Question: I developed 4 bootstrap cards in 4 different columns. Within each of these cards, I created a new card that contains some type of information.
My problem is that the text comes out of the card when I reduce the screen size (responsive test). What is my problem and how can I solve it?
Thanks !
<URL>
'''
.cardsZone {
margin-top: 2%;
width: 80%;
height: 100%;
margin-right: auto;
margin-left: auto;
}
.myCards {
background: #E7EAF180 0% 0% no-repeat padding-box;
box-shadow: 0px 3px 20px #BCBCCB47;
border-radius: 8px;
border: none;
height: 100%;
}
.card-deck .card {
margin-left: 0px;
}
.mysmallCcards {
width: 100%;
background: #FFFFFF 0% 0% no-repeat padding-box;
box-shadow: 0px 3px 20px #BCBCCB47;
border-radius: 8px;
border: none;
margin-top: 20px;
}
.card-header:first-child {
border-radius: calc(9px - 1px) calc(9px - 1px) 0 0;
}
.mycardHeader {
background-color: white;
padding: 8px;
}
.imgDash {
width: 40px;
height: 40px;
border-radius: 8px;
}
.brandName {
text-align: left;
font-family: 'Noto Sans', sans-serif;
font-size: 22px;
letter-spacing: 0;
color: #4D4F5C;
white-space: nowrap;
overflow: hidden;
text-overflow: ellipsis;
line-height: 0px;
}
.subtitledash {
text-align: left;
font-family: 'Noto Sans', sans-serif;
font-size: 13px;
font-weight: bold;
;
letter-spacing: 0;
color: #4D4F5C;
white-space: nowrap;
overflow: hidden;
text-overflow: ellipsis;
line-height: 28px;
}
.imgusersDash {
width: 24px;
height: 24px;
transform: matrix(1, 0, 0, 1, 0, 0);
border-radius: 8px;
}
.usrDash {
margin-top: 2px;
width: 24px;
height: 24px;
border-radius: 8px;
line-height: 24px;
text-align: center;
background: #4981C226;
font-size: 13px;
font-family: 'Noto Sans', sans-serif;
letter-spacing: 0;
color: #4981C2;
}
.p1 {
background: #EFF0F2 0% 0% no-repeat padding-box;
border-radius: 4px;
font-size: 13px;
font-family: 'Noto Sans', sans-serif;
letter-spacing: 0;
color: #BCBCCB;
padding: 3px 7px 3px 8px;
text-align: center;
}
.duracaoDash {
background: #D9DAE2 0% 0% no-repeat padding-box;
border-radius: 4px;
font-size: 13px;
font-family: 'Noto Sans', sans-serif;
color: #BCBCCB;
}
.card-body {
-ms-flex: 1 1 auto;
flex: 1 1 auto;
padding: 8px;
}
'''
'''
<link href="https://stackpath.bootstrapcdn.com/bootstrap/4.4.1/css/bootstrap.min.css" rel="stylesheet" />
<div class="six" style="height: 75%;">
<div class="card-deck cardsZone">
<div class="card myCards">
<div class="card-body" style="overflow-y: auto; overflow-x:hidden;">
<div>
<div class="card mysmallCcards">
<div class="card-header mycardHeader">
<div class="d-flex">
<div class="p-2">
<img src="https://lh3.googleusercontent.com/GSwsSV5GzGFyheupOV4x6deWq7yekyqbpOF_wp5wrfhCNjiDYu1pxYTbYNTip-e6Xi0" class="img-responsive imgDash">
</div>
<div class="p-2">
<span class="brandName card-title card-text">Settings in the world</span>
<p class="subtitledash card-subtitle card-text">Test Settings</p>
</div>
</div>
</div>
<div class="card-body">
<div class="d-flex">
<div class="p-2">
<img src="https://lh3.googleusercontent.com/GSwsSV5GzGFyheupOV4x6deWq7yekyqbpOF_wp5wrfhCNjiDYu1pxYTbYNTip-e6Xi0" class="img-responsive imgusersDash">
</div>
</div>
<div class="d-flex">
<div class="p-2">
<span class="p1">1</span>
</div>
<div class="p-2">Flex item</div>
<div class="ml-auto p-2"> <span class="duracaoDash">00:00:00</span></div>
</div>
</div>
</div>
</div>
</div>
</div>
<div class="card myCards">
<div class="card-body" style="overflow-y: auto;">
<div>
<div class="card mysmallCcards">
<div class="card-header mycardHeader">
<div class="d-flex">
<div class="p-2">
<img src="https://lh3.googleusercontent.com/GSwsSV5GzGFyheupOV4x6deWq7yekyqbpOF_wp5wrfhCNjiDYu1pxYTbYNTip-e6Xi0" class="img-responsive imgDash">
</div>
<div class="p-2">
<span class="brandName card-title card-text">Settings in the world</span>
<p class="subtitledash card-subtitle card-text">Test Settings</p>
</div>
</div>
</div>
<div class="card-body">
<div class="d-flex">
<div class="p-2">
<img src="https://lh3.googleusercontent.com/GSwsSV5GzGFyheupOV4x6deWq7yekyqbpOF_wp5wrfhCNjiDYu1pxYTbYNTip-e6Xi0" class="img-responsive imgusersDash">
</div>
</div>
<div class="d-flex">
<div class="p-2">
<span class="p1">1</span>
</div>
<div class="p-2">Flex item</div>
<div class="ml-auto p-2"> <span class="duracaoDash">00:00:00</span></div>
</div>
</div>
</div>
</div>
</div>
</div>
<div class="card myCards">
<div class="card-body" style="overflow-y: auto;">
<div>
<div class="card mysmallCcards">
<div class="card-header mycardHeader">
<div class="d-flex">
<div class="p-2">
<img src="https://lh3.googleusercontent.com/GSwsSV5GzGFyheupOV4x6deWq7yekyqbpOF_wp5wrfhCNjiDYu1pxYTbYNTip-e6Xi0" class="img-responsive imgDash">
</div>
<div class="p-2">
<span class="brandName card-title card-text">Settings in the world</span>
<p class="subtitledash card-subtitle card-text">Test Settings</p>
</div>
</div>
</div>
<div class="card-body">
<div class="d-flex">
<div class="p-2">
<img src="https://lh3.googleusercontent.com/GSwsSV5GzGFyheupOV4x6deWq7yekyqbpOF_wp5wrfhCNjiDYu1pxYTbYNTip-e6Xi0" class="img-responsive imgusersDash">
</div>
</div>
<div class="d-flex">
<div class="p-2">
<span class="p1">1</span>
</div>
<div class="p-2">Flex item</div>
<div class="ml-auto p-2"> <span class="duracaoDash">00:00:00</span></div>
</div>
</div>
</div>
</div>
</div>
</div>
<div class="card myCards">
<div class="card-body" style="overflow-y: auto;">
<div>
<div class="card mysmallCcards">
<div class="card-header mycardHeader">
<div class="d-flex">
<div class="p-2">
<img src="https://lh3.googleusercontent.com/GSwsSV5GzGFyheupOV4x6deWq7yekyqbpOF_wp5wrfhCNjiDYu1pxYTbYNTip-e6Xi0" class="img-responsive imgDash">
</div>
<div class="p-2">
<span class="brandName card-title card-text">Settings in the world</span>
<p class="subtitledash card-subtitle card-text">Test Settings</p>
</div>
</div>
</div>
<div class="card-body">
<div class="d-flex">
<div class="p-2">
<img src="https://lh3.googleusercontent.com/GSwsSV5GzGFyheupOV4x6deWq7yekyqbpOF_wp5wrfhCNjiDYu1pxYTbYNTip-e6Xi0" class="img-responsive imgusersDash">
</div>
</div>
<div class="d-flex">
<div class="p-2">
<span class="p1">1</span>
</div>
<div class="p-2">Flex item</div>
<div class="ml-auto p-2"> <span class="duracaoDash">00:00:00</span></div>
</div>
</div>
</div>
</div>
</div>
</div>
</div>
</div>
'''

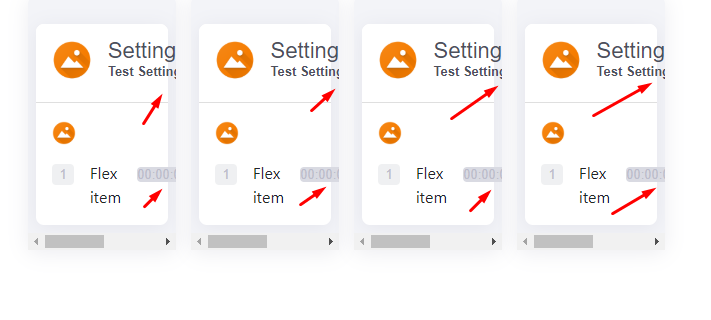
Answer: 1) To achive the below sort of wrapping move your 'style="overflow-y: auto;"' from 'class="card-body"' to 'class="card mysmallCcards"'
<URL>
2) If you would prefer the below this sort of wrapping then change '<span class="brandName card-title card-text">Settings in the world</span>' from a 'span' tag to a 'p' tag and change the following:
'''
.mysmallCcards{
width: 100%;
background: #FFFFFF 0% 0% no-repeat padding-box;
box-shadow: 0px 3px 20px #BCBCCB47;
border-radius: 8px;
border: none;
margin-top: 20px;
overflow-y: auto;
/*overflow-x: hidden;*/
}
.brandName{
text-align: left;
font-family: 'Noto Sans', sans-serif;
font-size: 22px;
letter-spacing: 0;
color: #4D4F5C;
/*white-space: nowrap;
overflow: hidden;
text-overflow: ellipsis;
line-height: 0px;*/
}
'''
<URL>